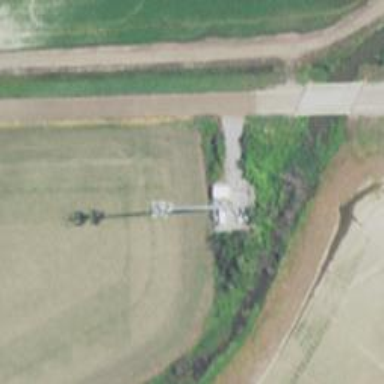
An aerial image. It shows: Communications tower of type communication.